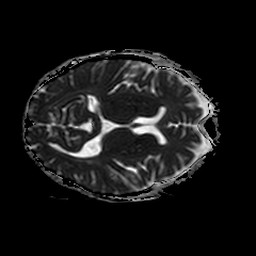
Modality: ADC
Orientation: axial
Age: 64
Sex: female
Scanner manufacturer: philips
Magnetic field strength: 3 T
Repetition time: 3.336 s
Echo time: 0.076 s